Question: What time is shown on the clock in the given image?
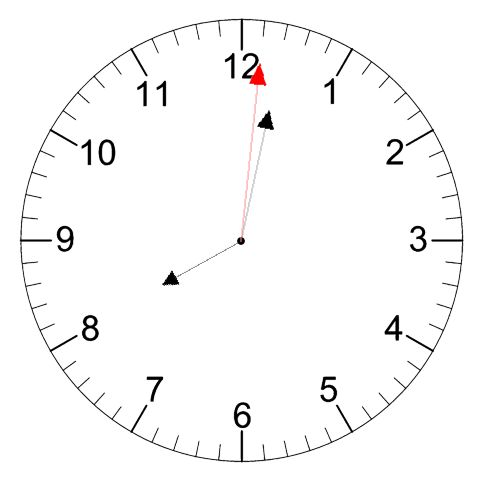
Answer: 08:02:01